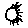
Label: sun